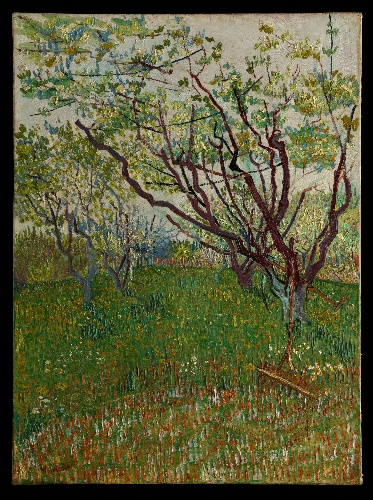
Title: The Flowering Orchard
Artist: Vincent van Gogh
Artist bio: Dutch, Zundert 1853–1890 Auvers-sur-Oise
Date: 1888
Object type: Painting
Classification: Paintings
Medium: Oil on canvas
Dimensions: 28 1/2 x 21 in. (72.4 x 53.3 cm)
Department: European Paintings
Credit line: The Mr. and Mrs. Henry Ittleson Jr. Purchase Fund, 1956
Accession year: 1956
Repository: Metropolitan Museum of Art, New York, NY
Tags: Trees